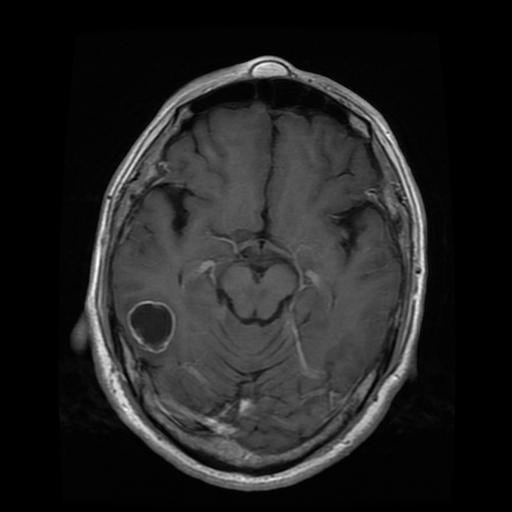
Label: glioma